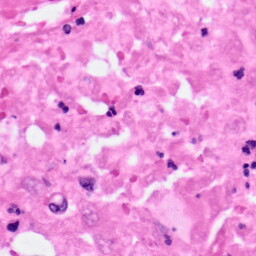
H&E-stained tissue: Pancreatic